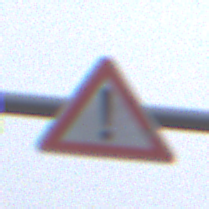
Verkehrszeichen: Gefahrenstelle
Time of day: MorningAfternoon
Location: Outdoor (RoadRail)
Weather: Overcast
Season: NotSpecified
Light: Natural